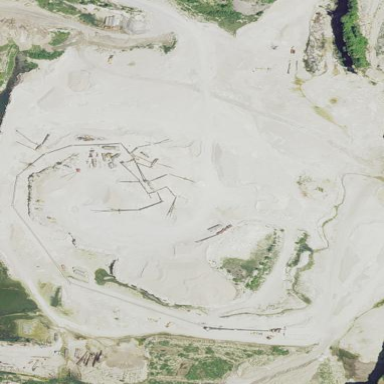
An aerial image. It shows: Quarry area marked as mine.